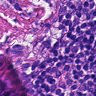
Metastatic tissue present: yes